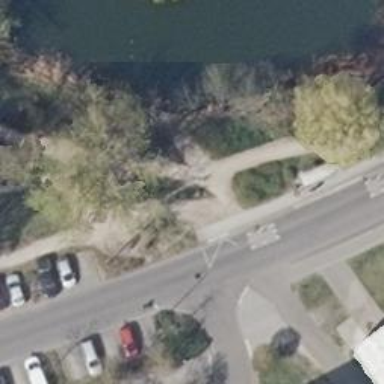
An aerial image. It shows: Compacted footway.